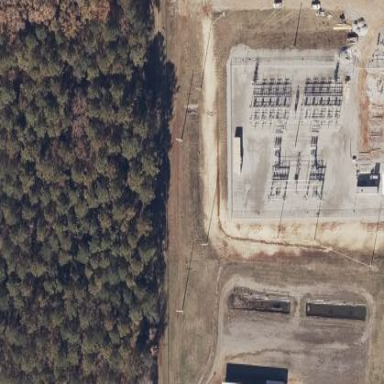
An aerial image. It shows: Industrial substation surrounded by fence.